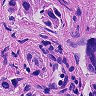
Metastatic tissue present: yes